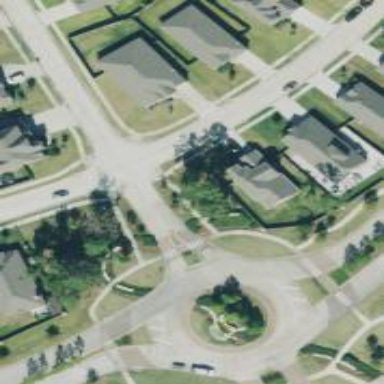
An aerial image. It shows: Residential road.